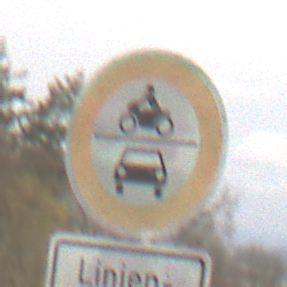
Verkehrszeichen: VerbotKraftfahrzeuge
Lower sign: BesondereFahrzeugeUndTransportgueter2
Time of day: MorningAfternoon
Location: Outdoor (Suburban)
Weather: Overcast
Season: NotSpecified
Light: Natural